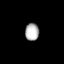
Tissue: lung
Cell type: Endothelial cells
Senescence score: 0.5413
Nuclear area (px): 233
Mean DAPI intensity: 180.961